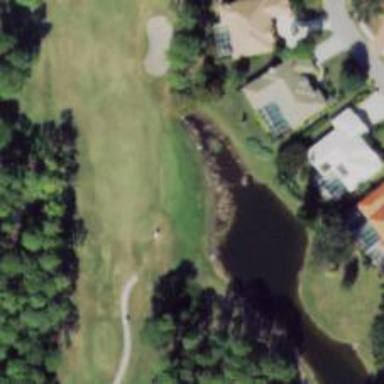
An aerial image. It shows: Golf cartpath that is also road path.